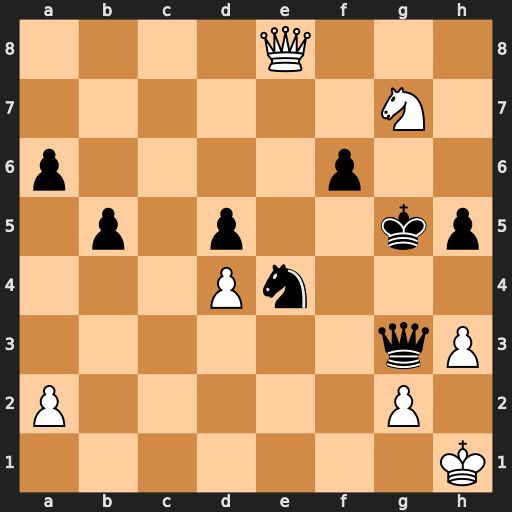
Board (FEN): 4Q3/6N1/p4p2/1p1p2kp/3Pn3/6qP/P5P1/7K
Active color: w
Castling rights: -
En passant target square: -
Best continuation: Qxh5+ Kf4 Qh6+ Qg5 Ne6+